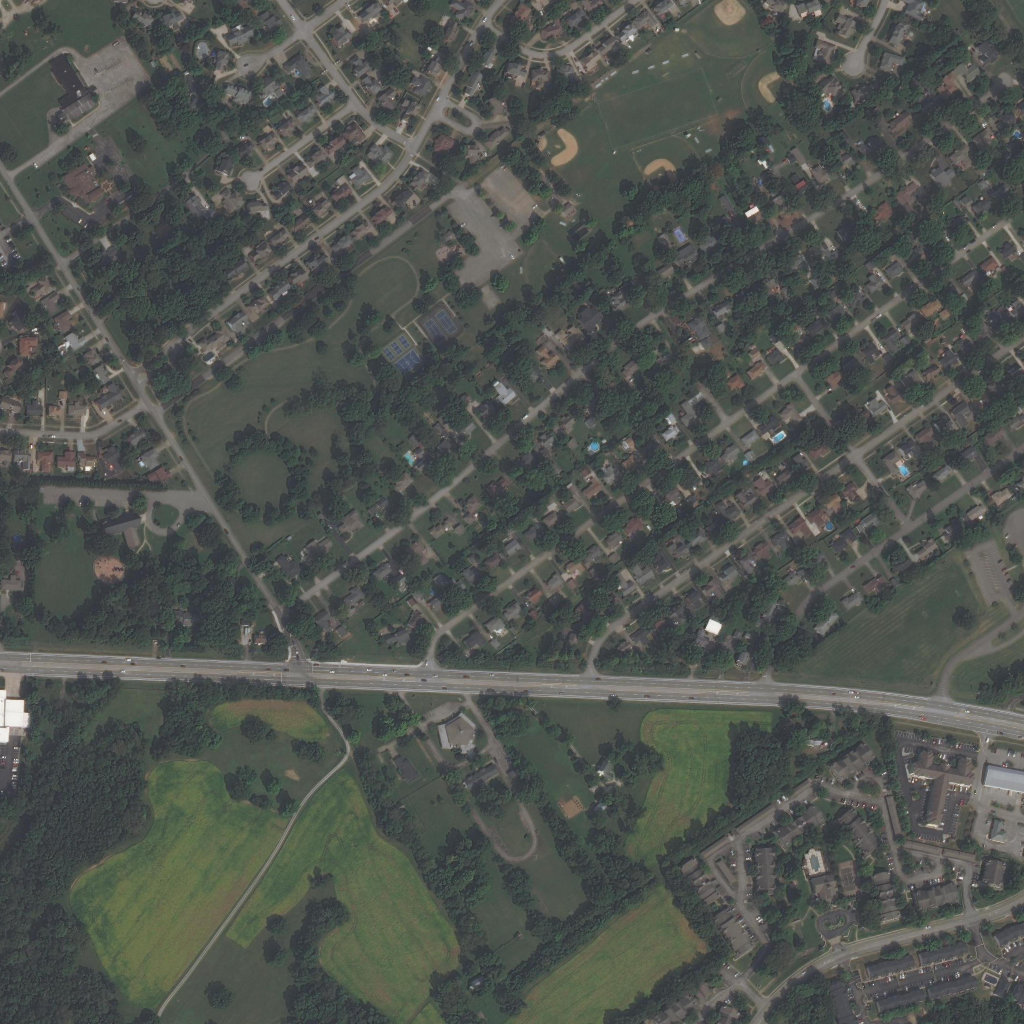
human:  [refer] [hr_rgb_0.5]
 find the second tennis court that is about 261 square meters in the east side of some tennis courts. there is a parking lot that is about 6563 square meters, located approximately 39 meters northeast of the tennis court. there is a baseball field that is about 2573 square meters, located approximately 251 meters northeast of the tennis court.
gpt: <box>[[41, 31, 43, 33, 0]]</box>